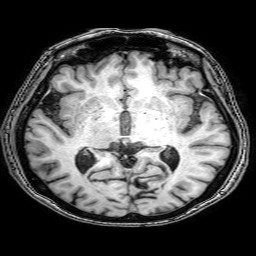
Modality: T1w
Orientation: coronal
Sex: female
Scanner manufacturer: philips
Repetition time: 0.008189 s
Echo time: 0.00376 s